Question: I am trying to migrate a small ASP.NET 'web site' (not web application) to Windows Azure. I have added the website to the solution by Add Existing Project> Selecting the *.sln file.
After this, when I right click on the Web Role in Windows Azure, the "Add Web Role Project in solution" is freezed and so, I am not able to create the web role?

Why is the option freezed? What's going wrong in here?
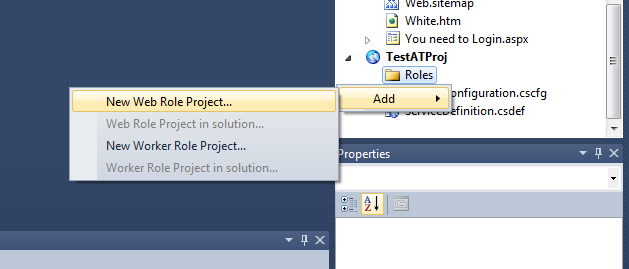
Answer: You have to convert your web site to a web application before you can upload it to Azure.
To do this, follow these instructions - <URL>